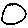
Label: circle